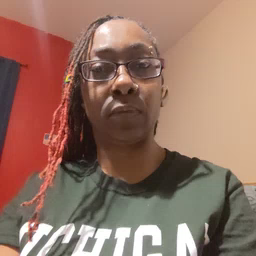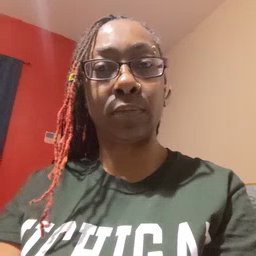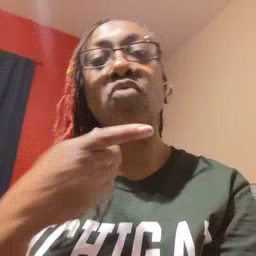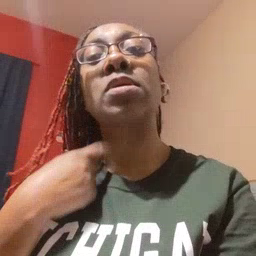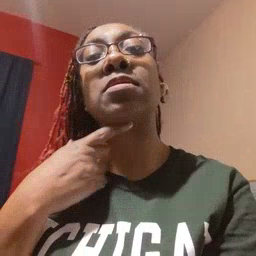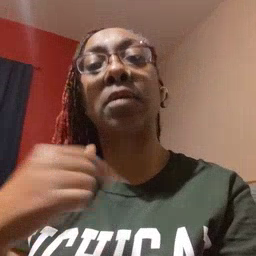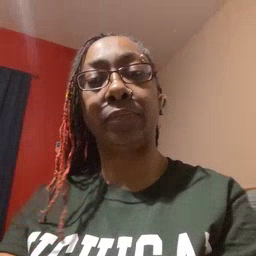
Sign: thirsty